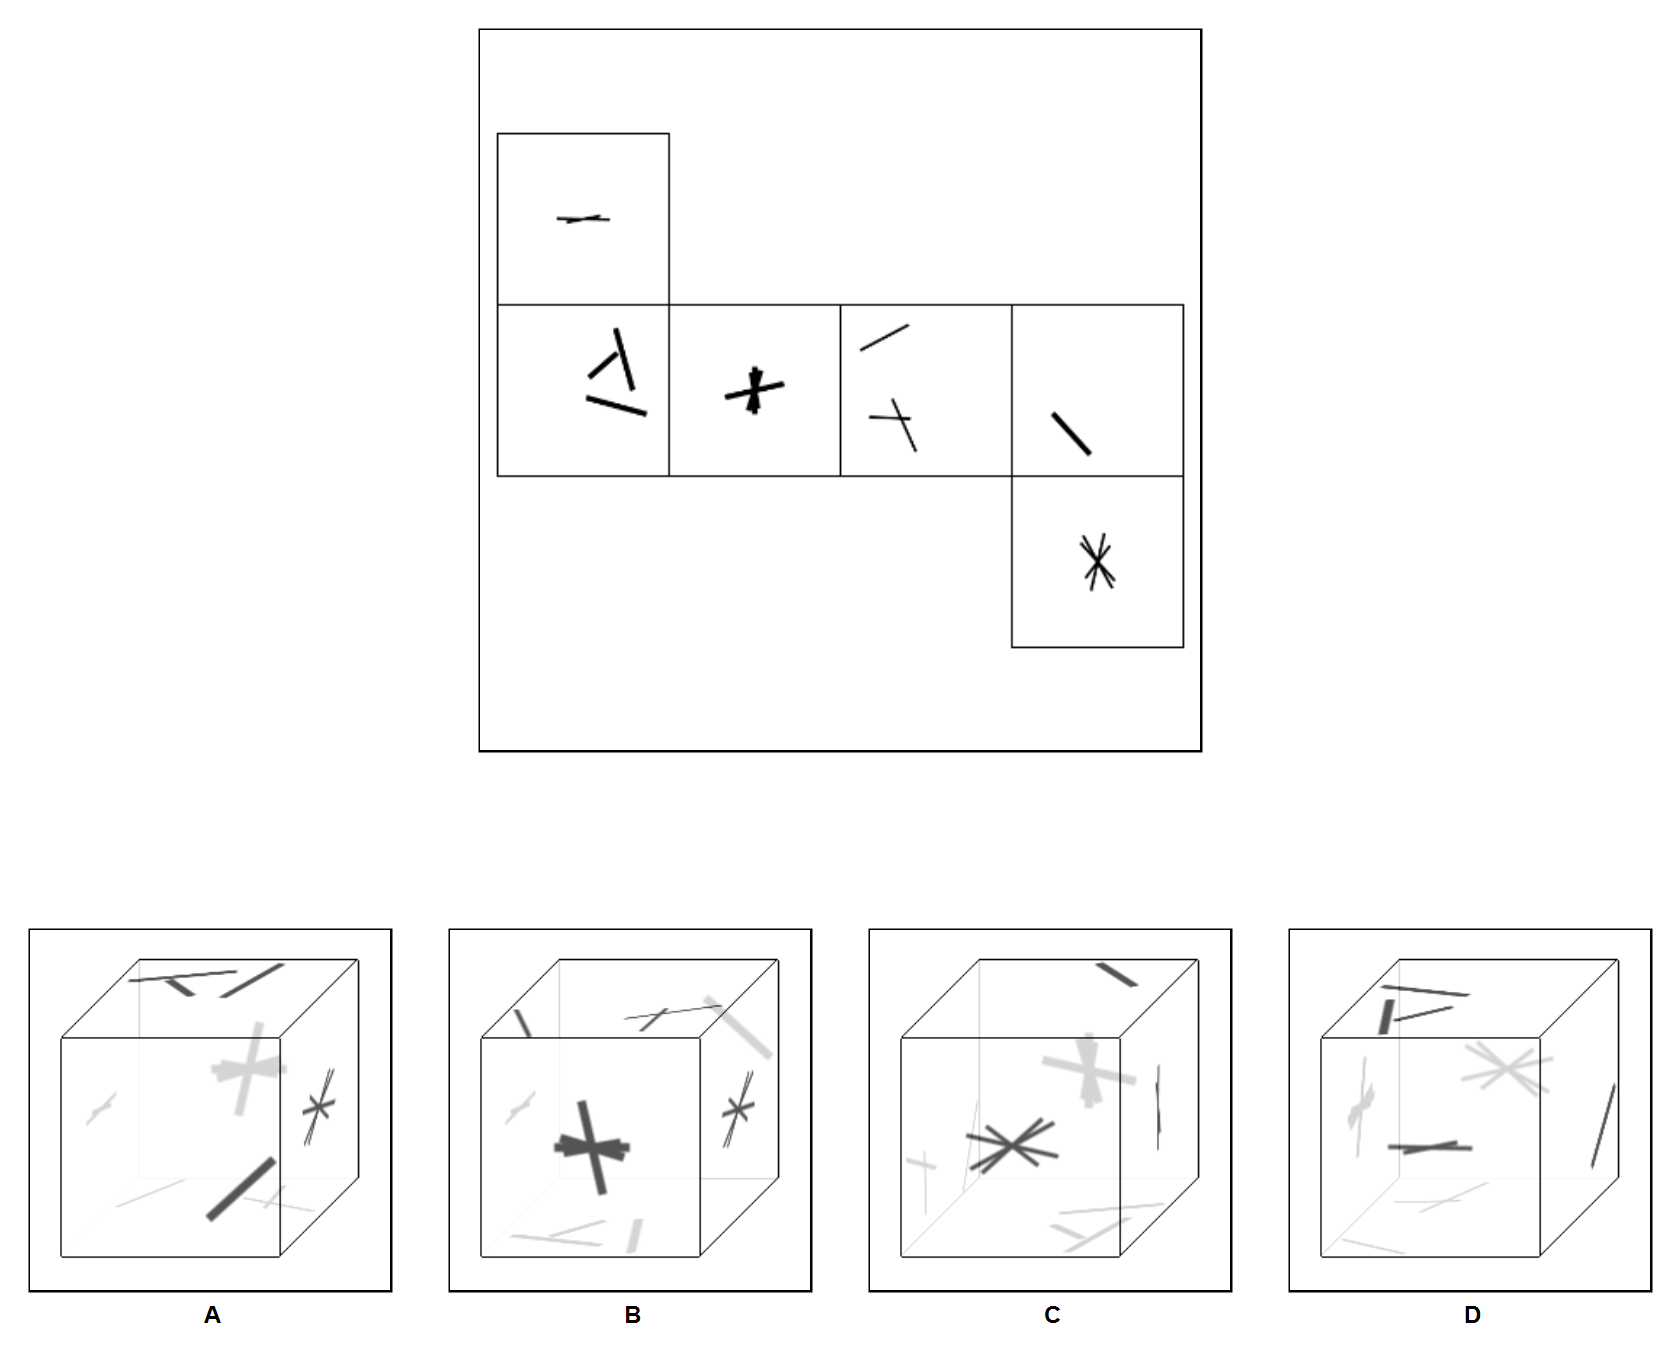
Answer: C